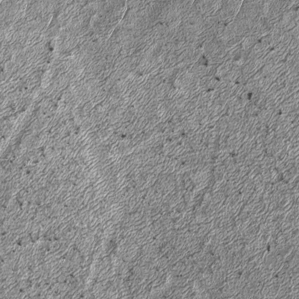
Label: frost